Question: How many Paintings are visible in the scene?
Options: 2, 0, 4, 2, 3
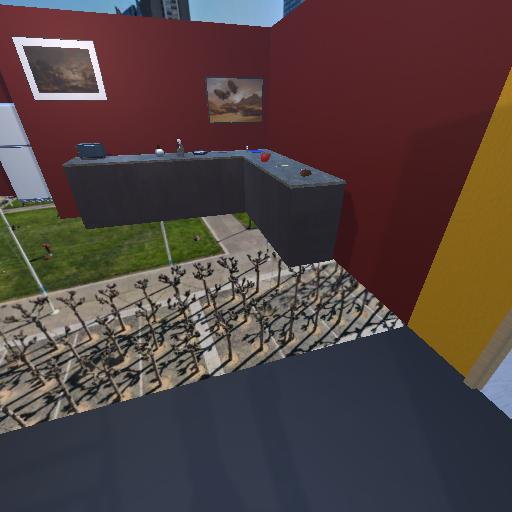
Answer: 2